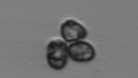
Label: Corymbellus